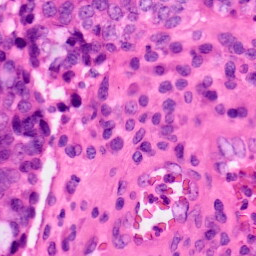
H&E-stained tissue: Lung